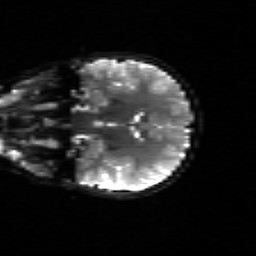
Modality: sbref
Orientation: coronal
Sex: female
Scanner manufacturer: siemens
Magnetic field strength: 3 T
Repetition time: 5 s
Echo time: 0.071 s